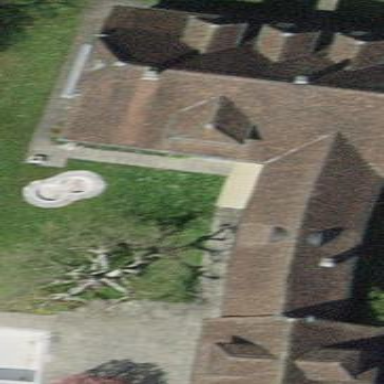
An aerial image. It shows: Building with half-hipped roof made of roof tiles.